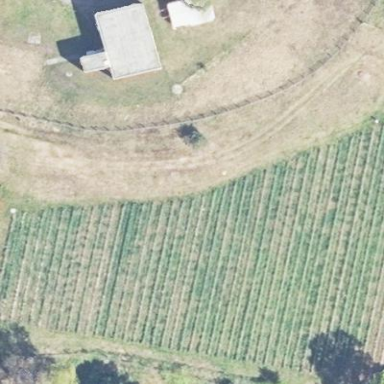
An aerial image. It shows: Vineyard where grapes are grown.